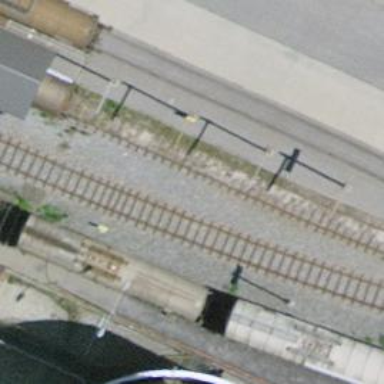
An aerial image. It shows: Single railway spur track.